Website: lowes
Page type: payment
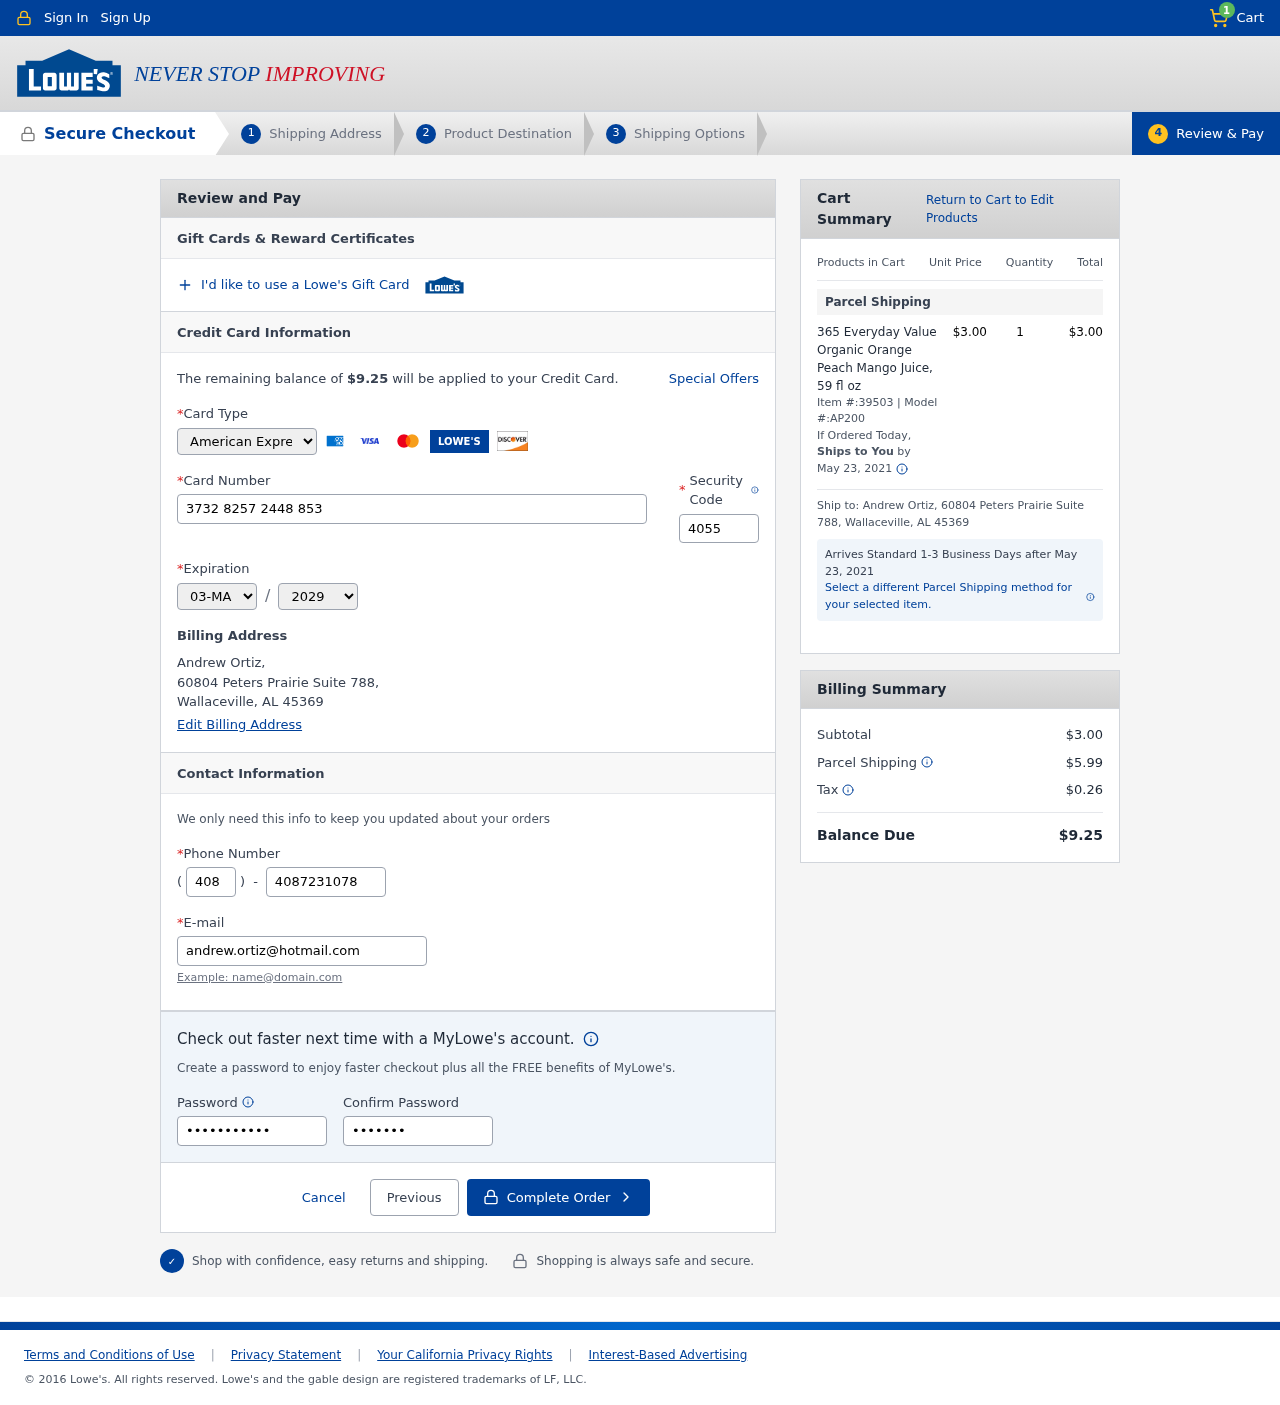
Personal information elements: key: PII_CARD_CVV
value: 4055
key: PII_CARD_EXPIRY_MONTH
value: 03
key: PII_CARD_EXPIRY_YEAR
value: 29
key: PII_CARD_NUMBER
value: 3732 8257 2448 853
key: PII_CARD_TYPE
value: American Express
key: PII_CITY_STATE_ZIP
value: Wallaceville, AL 45369
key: PII_EMAIL
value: andrew.ortiz@hotmail.com
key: PII_FULLNAME
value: Andrew Ortiz,
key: PII_PHONE
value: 4087231078
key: PII_PHONE_AREA
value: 408
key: PII_STREET
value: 60804 Peters Prairie Suite 788,
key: PII_FULLNAME2
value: Andrew Ortiz
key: PII_STREET2
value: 60804 Peters Prairie Suite 788
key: PII_CITY_STATE_ZIP2
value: Wallaceville, AL 45369
Product elements: key: PRODUCT1_NAME
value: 365 Everyday Value Organic Orange Peach Mango Juice, 59 fl oz
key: PRODUCT1_PRICE
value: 3
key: PRODUCT1_QUANTITY
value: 1
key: PRODUCT1_ITEM
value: Item #:39503
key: PRODUCT1_MODEL
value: Model #:AP200
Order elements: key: ORDER_NUM_ITEMS
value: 1
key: ORDER_TOTAL
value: $9.25
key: ORDER_SHIPPING_DATE
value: May 23, 2021
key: ORDER_SUBTOTAL
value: $3.00
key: ORDER_SHIPPING_DATE2
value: May 23, 2021
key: ORDER_SHIPPING_COST
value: $5.99
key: ORDER_TAX
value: $0.26